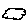
Label: cloud